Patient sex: M
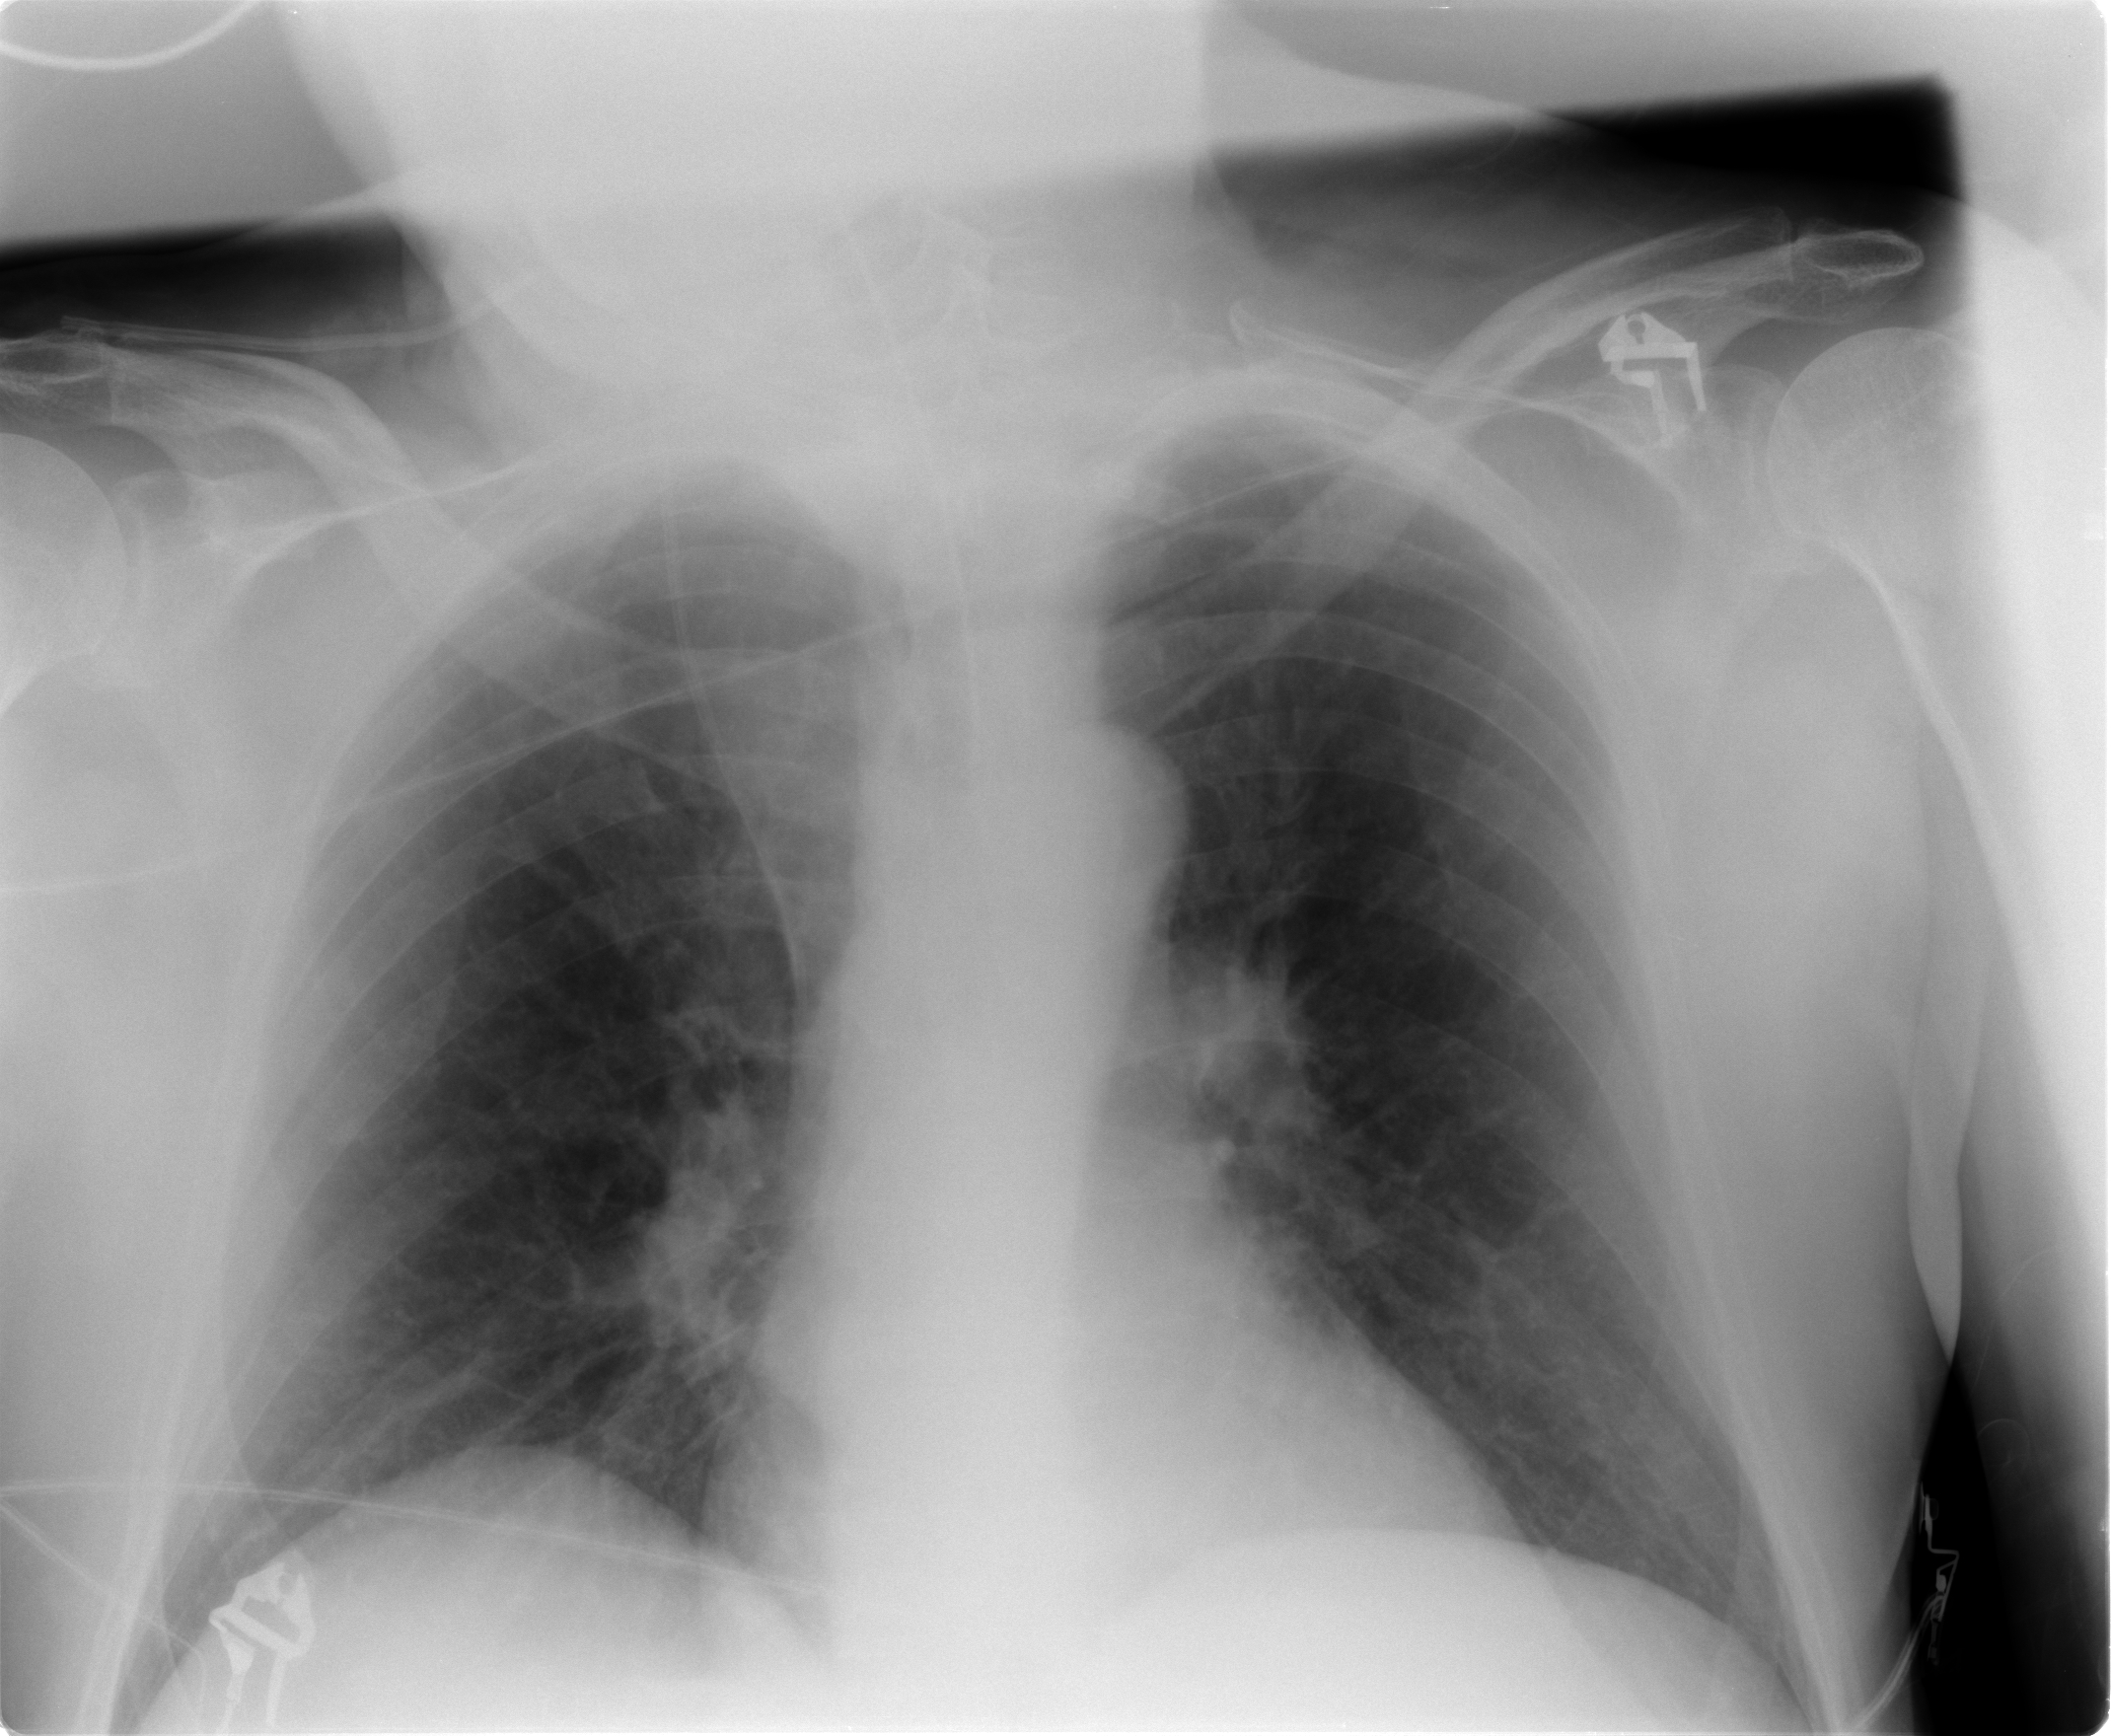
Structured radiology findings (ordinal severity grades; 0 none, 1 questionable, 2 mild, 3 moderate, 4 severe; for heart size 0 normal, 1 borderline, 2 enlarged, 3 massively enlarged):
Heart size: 0
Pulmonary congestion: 1
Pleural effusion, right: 0
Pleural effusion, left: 0
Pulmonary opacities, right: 0
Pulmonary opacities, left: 0
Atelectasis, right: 2
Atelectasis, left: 0